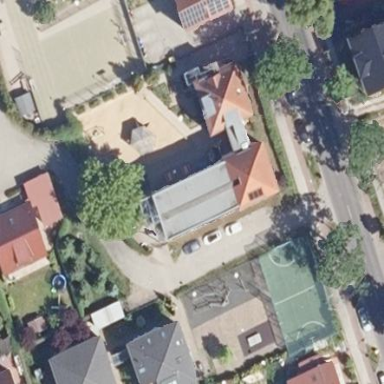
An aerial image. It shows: School building.